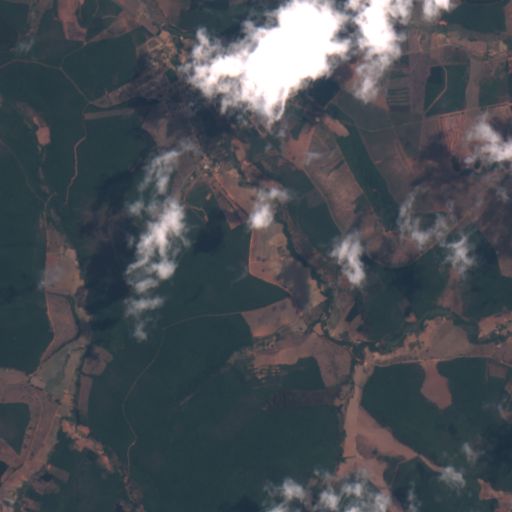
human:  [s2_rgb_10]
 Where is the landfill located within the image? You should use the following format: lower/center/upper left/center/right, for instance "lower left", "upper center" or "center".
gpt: The landfill is located in the upper center of the image.
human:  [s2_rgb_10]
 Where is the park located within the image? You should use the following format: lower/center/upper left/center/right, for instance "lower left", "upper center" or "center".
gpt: The park is located in the upper left of the image.
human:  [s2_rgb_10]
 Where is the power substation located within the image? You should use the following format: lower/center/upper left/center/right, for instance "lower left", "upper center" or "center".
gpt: The power substation is located in the upper center of the image.
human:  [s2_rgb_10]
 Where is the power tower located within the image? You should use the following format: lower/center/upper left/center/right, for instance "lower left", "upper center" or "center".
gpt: The power tower is located in the upper right of the image.
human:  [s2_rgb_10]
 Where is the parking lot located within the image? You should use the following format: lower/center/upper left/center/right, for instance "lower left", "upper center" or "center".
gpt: There is no parking lot in the image.